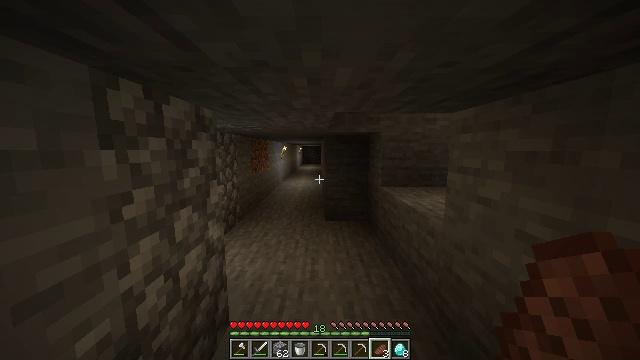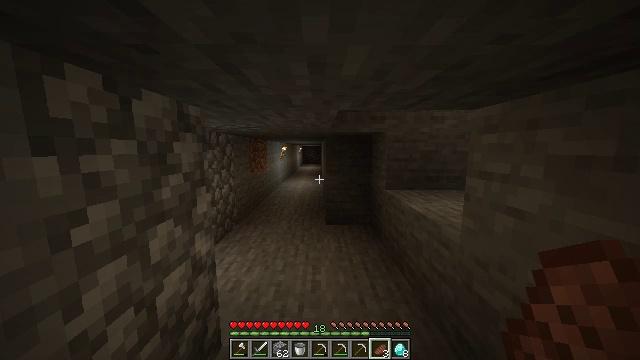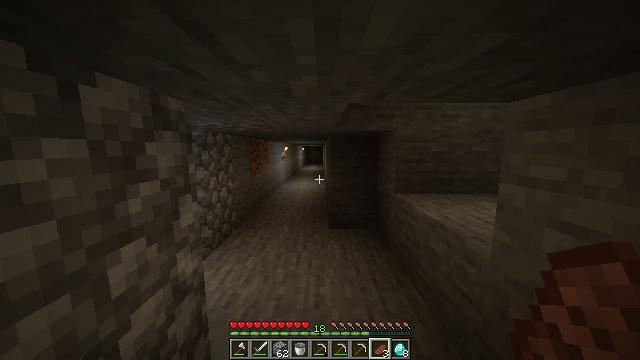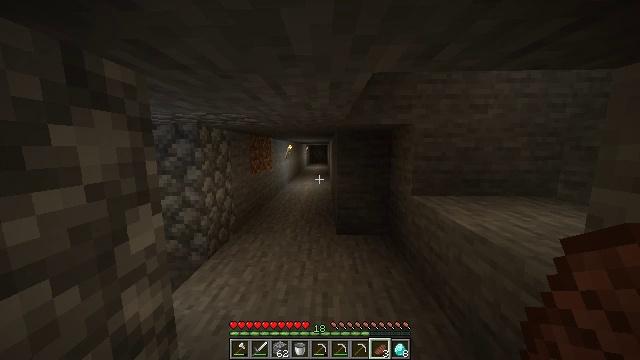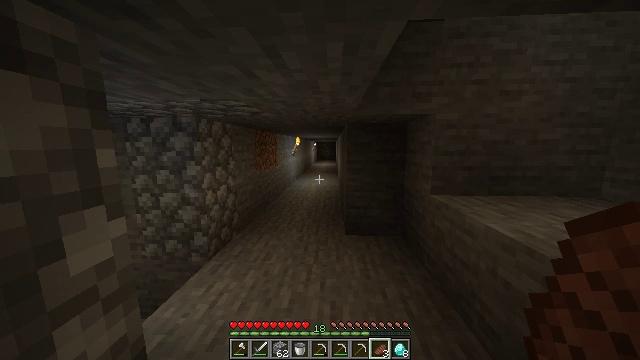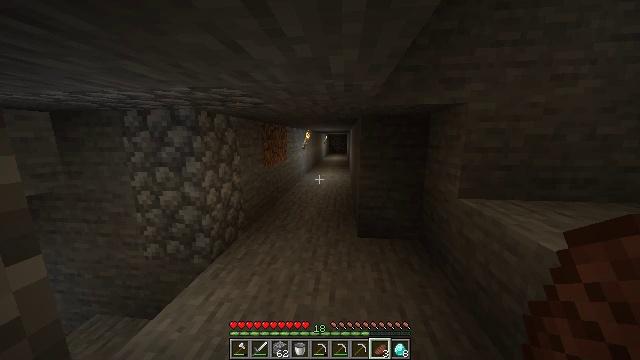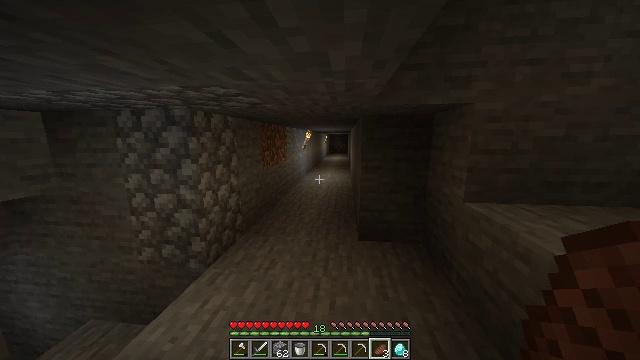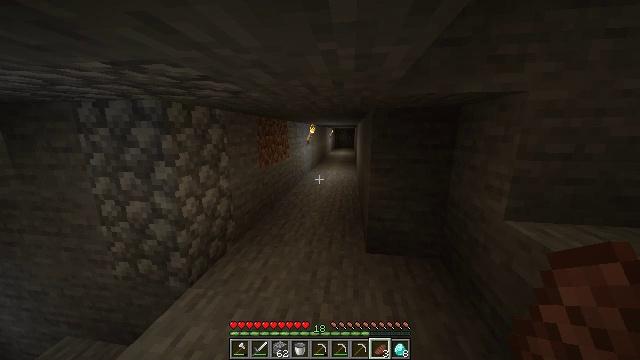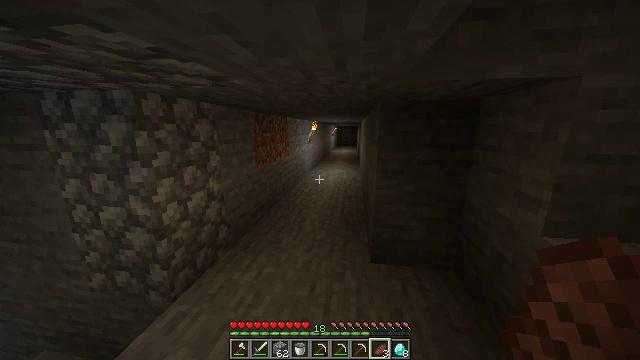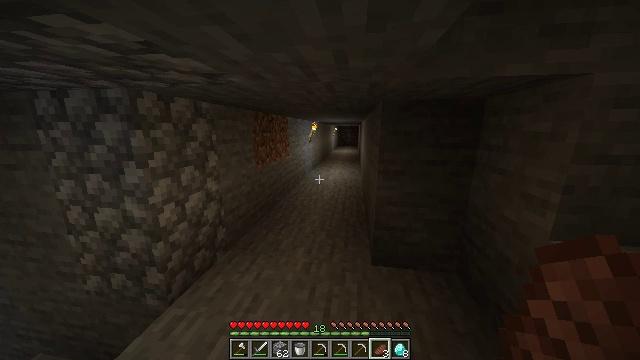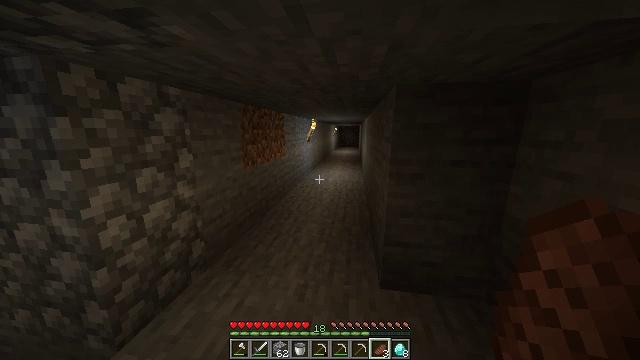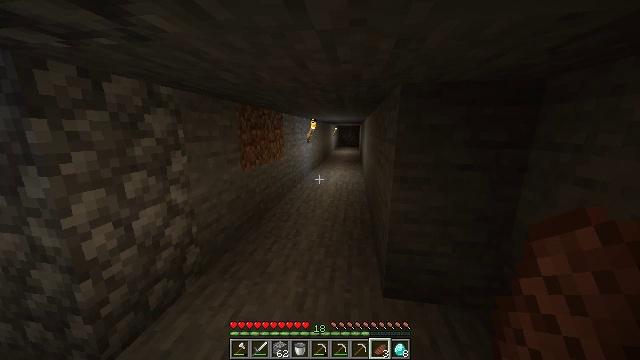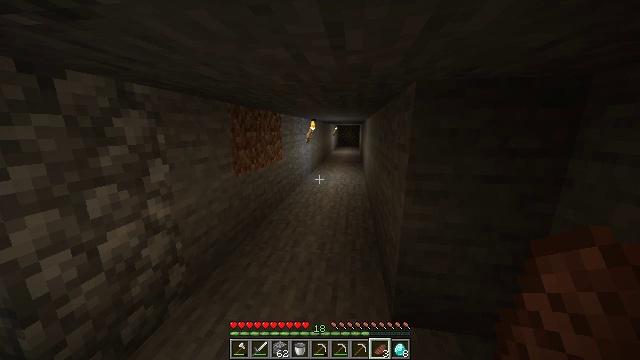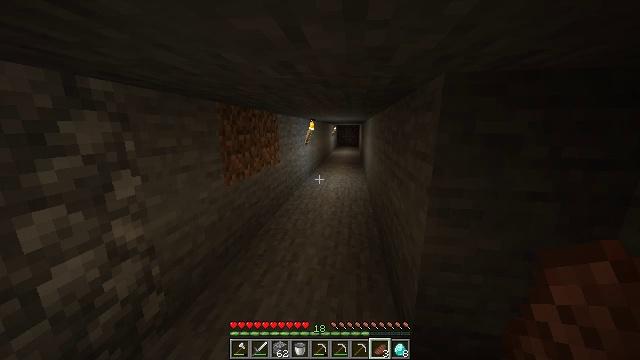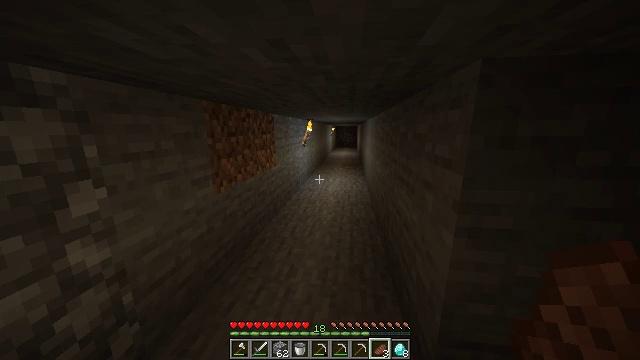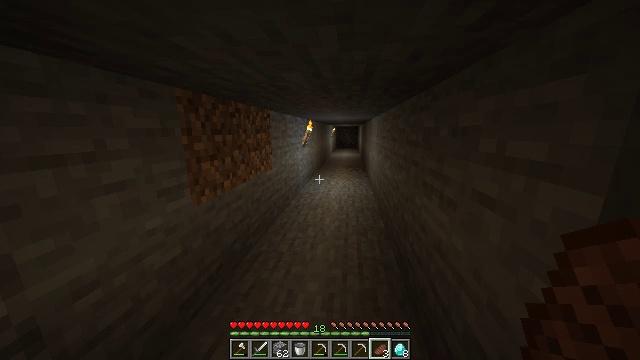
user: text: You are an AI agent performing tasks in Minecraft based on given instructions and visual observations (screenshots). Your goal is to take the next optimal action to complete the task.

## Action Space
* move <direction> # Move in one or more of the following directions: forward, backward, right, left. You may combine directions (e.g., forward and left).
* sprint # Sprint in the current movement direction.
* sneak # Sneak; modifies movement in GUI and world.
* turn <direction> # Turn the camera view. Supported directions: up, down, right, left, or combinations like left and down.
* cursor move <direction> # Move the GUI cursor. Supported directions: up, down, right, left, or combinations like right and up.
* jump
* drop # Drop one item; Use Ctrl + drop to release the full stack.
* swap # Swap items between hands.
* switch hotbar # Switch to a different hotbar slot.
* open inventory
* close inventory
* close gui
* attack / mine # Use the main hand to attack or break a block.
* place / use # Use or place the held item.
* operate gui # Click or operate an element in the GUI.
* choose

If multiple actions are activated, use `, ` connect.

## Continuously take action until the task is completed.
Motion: motion action
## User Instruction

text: Remove a cooked beef from the inventory.
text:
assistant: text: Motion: move forward, sprint
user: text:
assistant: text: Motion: move forward, sprint
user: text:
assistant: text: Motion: move forward, sprint, turn left
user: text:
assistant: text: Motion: move forward, sprint, turn left
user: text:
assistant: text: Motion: move forward, sprint, turn left and down
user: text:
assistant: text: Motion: move forward, sprint
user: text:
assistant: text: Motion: move forward, sprint, turn left and down
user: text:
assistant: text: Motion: move forward, sprint
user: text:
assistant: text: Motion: move forward, sprint
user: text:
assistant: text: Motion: move forward, sprint
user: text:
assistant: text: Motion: move forward, sprint
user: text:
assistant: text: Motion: move forward, sprint
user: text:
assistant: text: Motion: move forward, sprint
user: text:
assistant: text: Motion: move forward, sprint
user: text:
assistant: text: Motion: move forward, sprint
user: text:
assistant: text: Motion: move forward, sprint
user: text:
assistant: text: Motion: move forward, sprint
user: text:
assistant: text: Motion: move forward, sprint
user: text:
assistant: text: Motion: move forward, sprint
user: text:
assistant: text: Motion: move forward, sprint
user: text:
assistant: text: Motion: move forward, sprint
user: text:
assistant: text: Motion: move forward, sprint
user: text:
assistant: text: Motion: move forward, sprint
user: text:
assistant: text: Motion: no_op
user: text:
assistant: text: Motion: no_op
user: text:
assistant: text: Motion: no_op
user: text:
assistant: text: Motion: turn left
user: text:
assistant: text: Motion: turn left
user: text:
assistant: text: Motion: turn left and down
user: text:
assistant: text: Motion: turn left and down